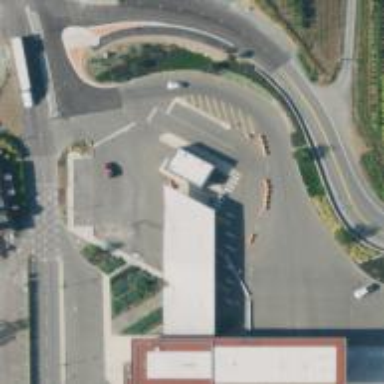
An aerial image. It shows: Border control barrier.